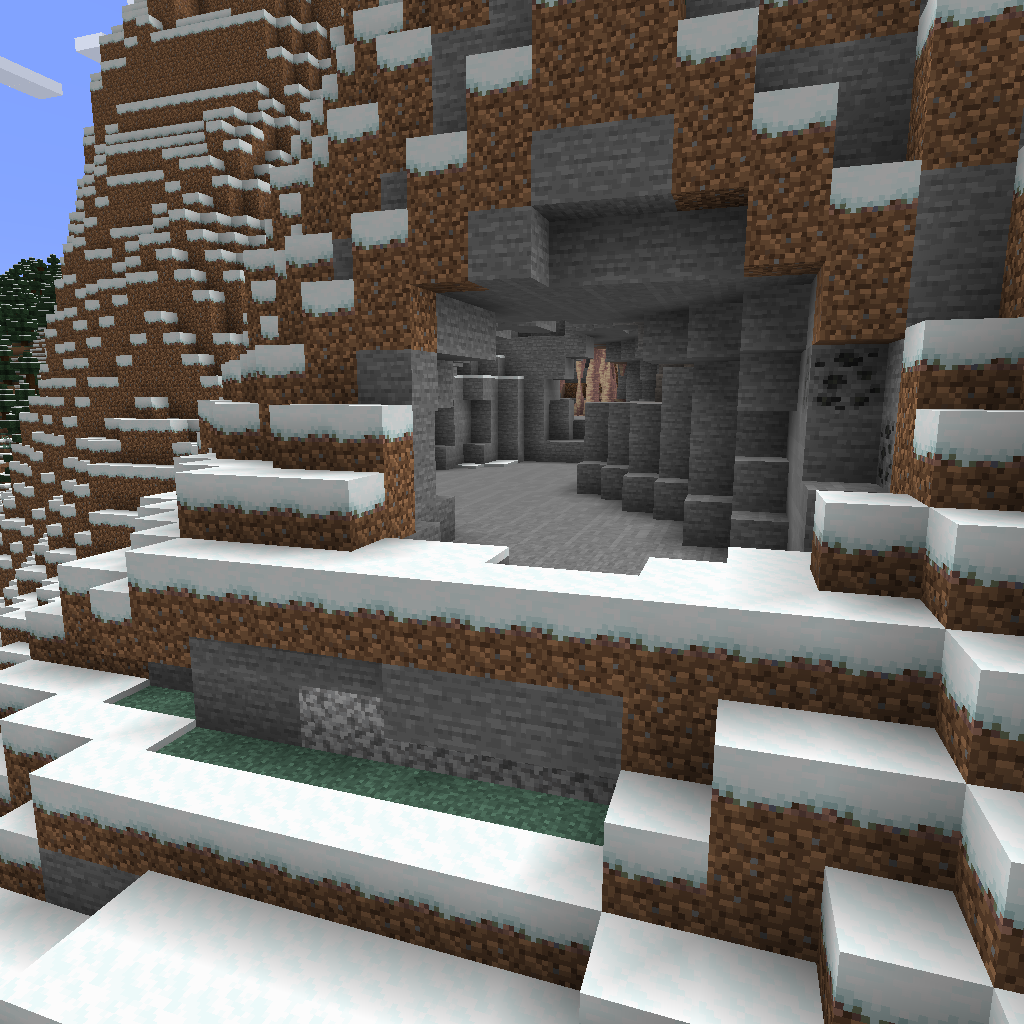
cave entrance in snow